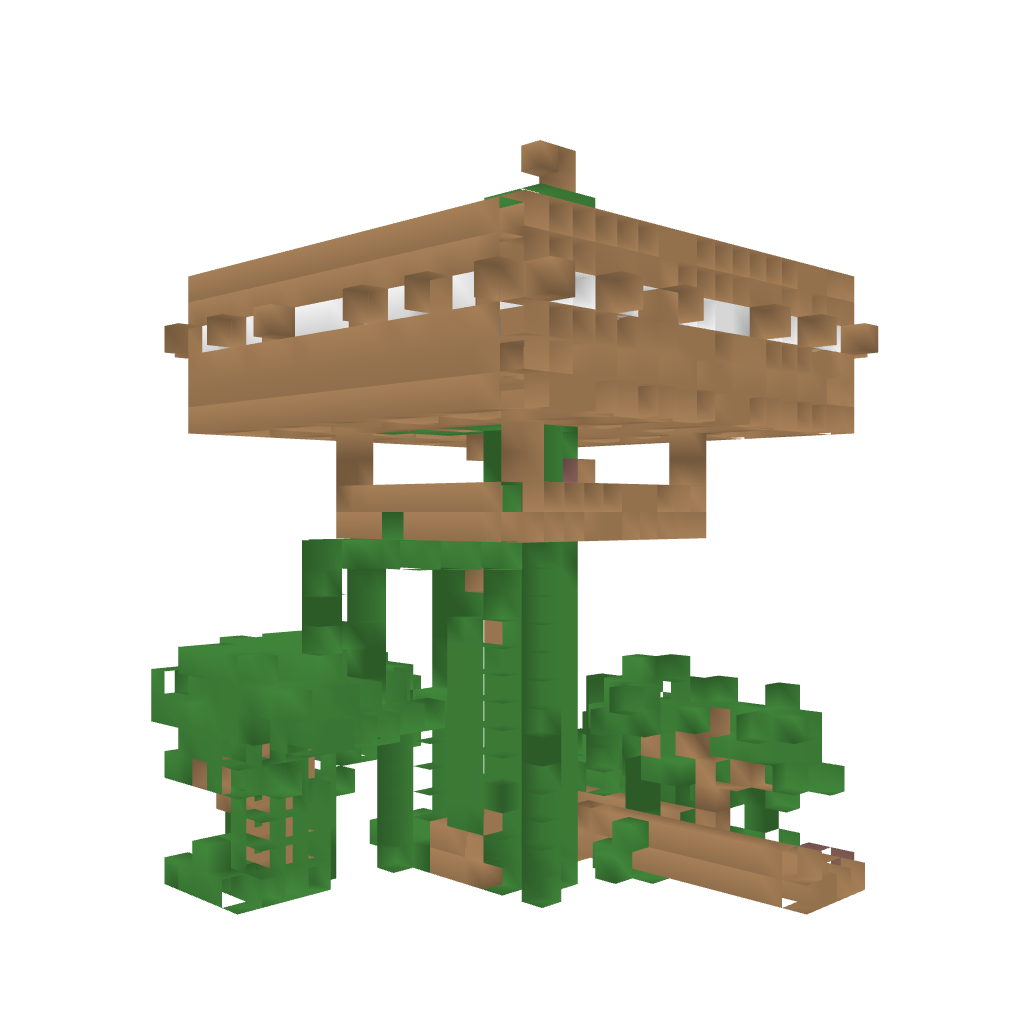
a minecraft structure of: Tree House bad low quality